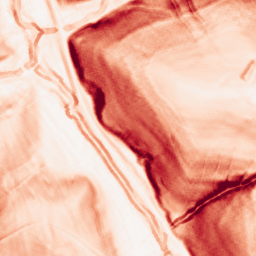
Category: morphological
Decomposition family: morphological_gradient
Decomposition parameters: size: 3
shape: diamond
Upsampling method: sinc_blackman
Upsampling parameters: scale: 2
kernel_size: 8
Upsampling scale: 2